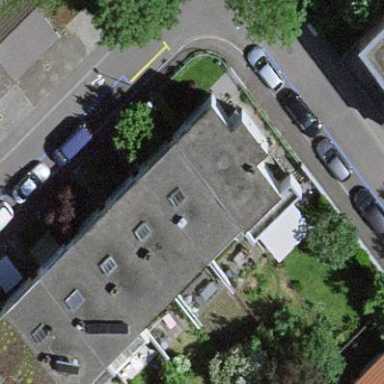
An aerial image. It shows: Terrace building.